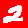
Digit: 2